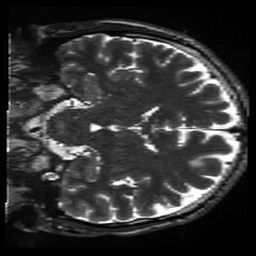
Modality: inplaneT2
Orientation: coronal
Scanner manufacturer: siemens
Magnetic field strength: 3 T
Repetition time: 11 s
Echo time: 0.059 s